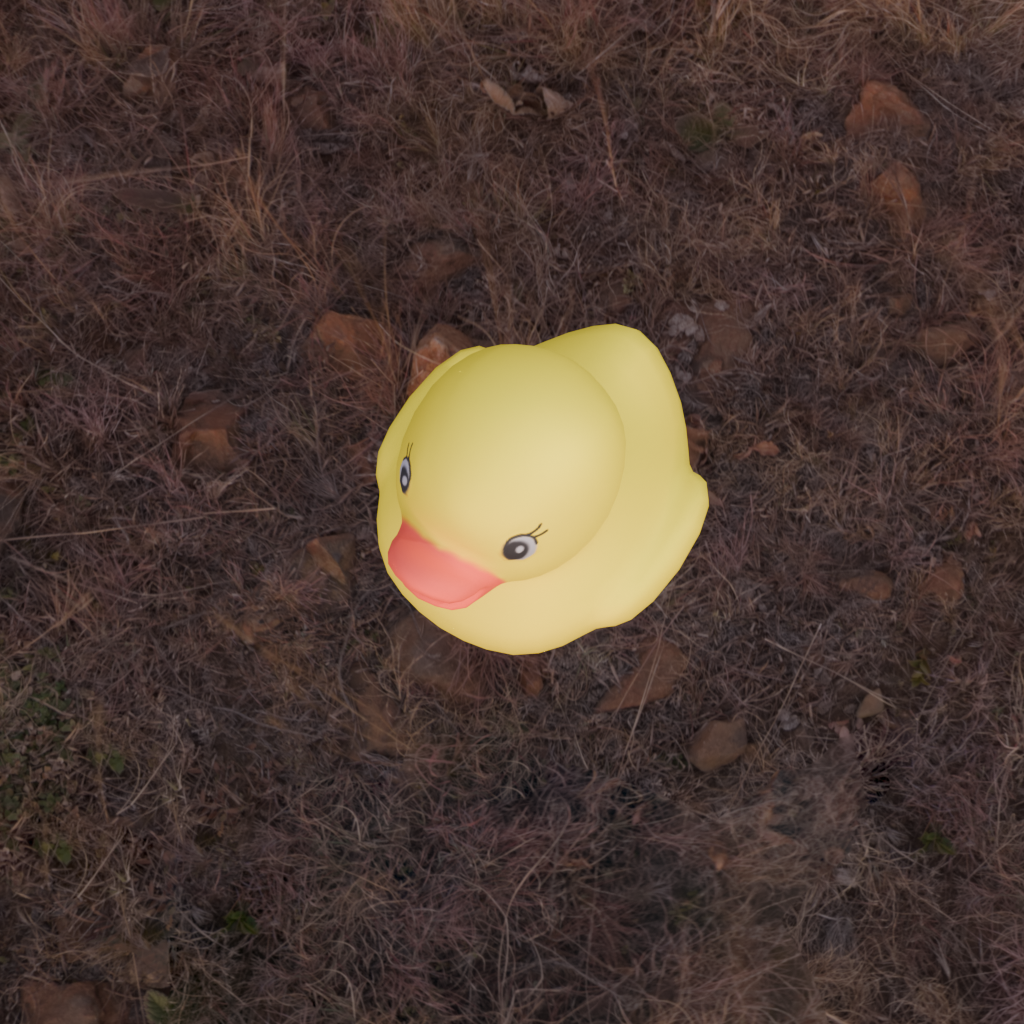
an image of a yellow rubber duck seen from <front_left_top> in a rural landscape at sunset with a colorful sky.